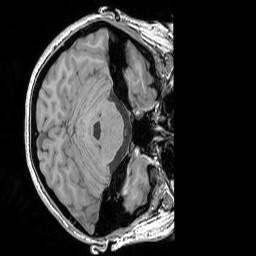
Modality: T1w
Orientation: axial
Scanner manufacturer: siemens
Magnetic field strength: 3 T
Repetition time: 1.83 s
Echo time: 0.00303 s